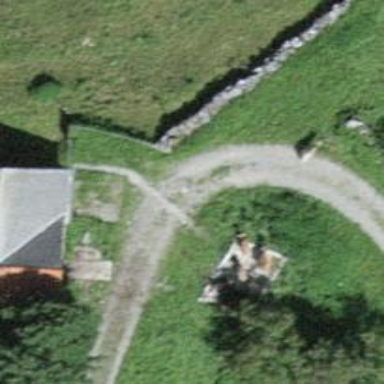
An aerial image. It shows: Path covered in grass.